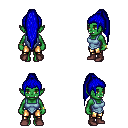
a pixel art fantasy rpg character, female body template, orc, green skin, blue vest, gold greaves, blue extra-long topknot hairstyle, bracelets, maroon shoes, four views (front, back, left, right), 2x2 character sprite sheet, small pixel art, hard edges, no anti-aliasing